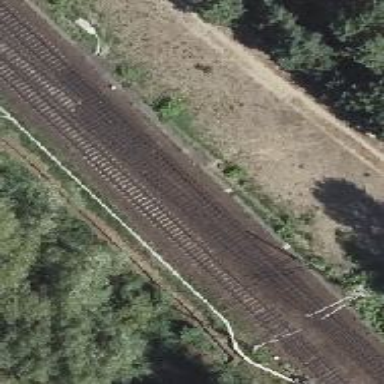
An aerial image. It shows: Railway with electrified contact lines.